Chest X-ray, PA view. Patient: 40 years old, sex M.
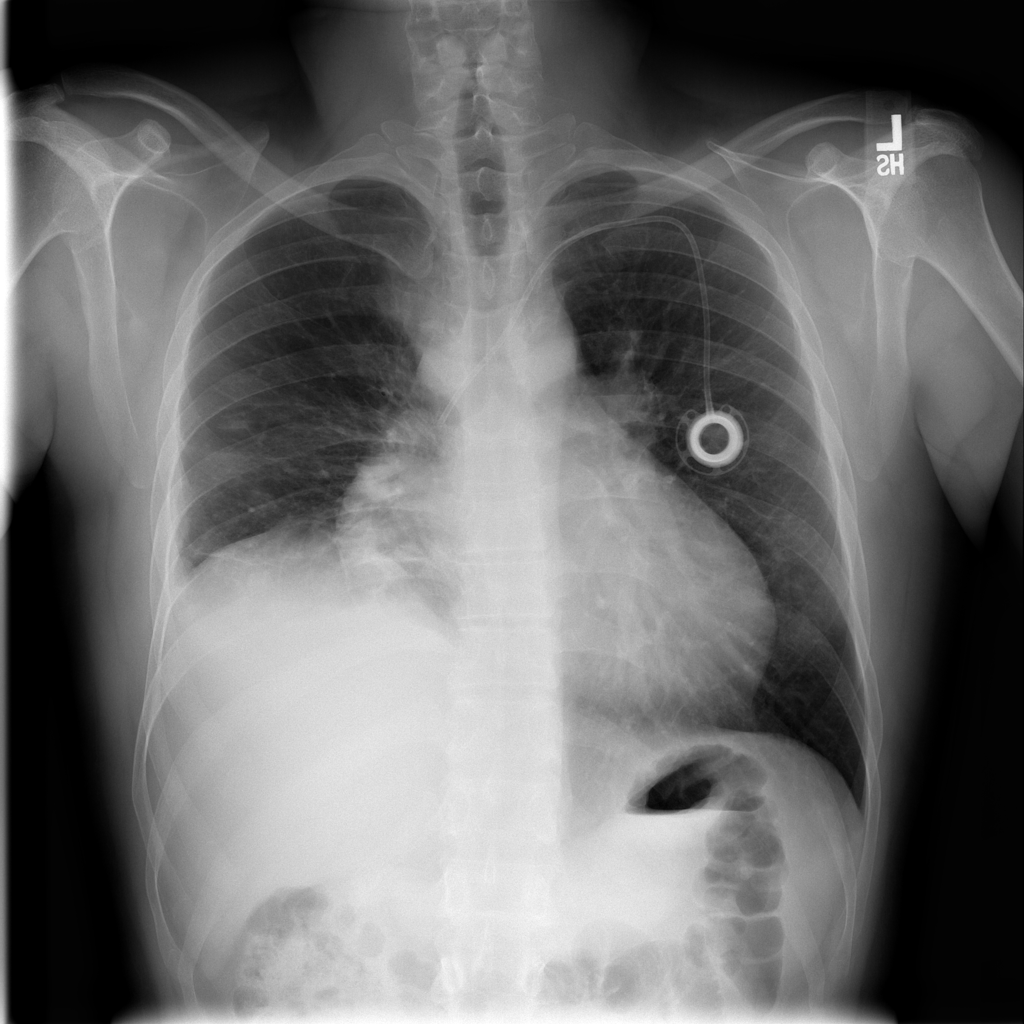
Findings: Atelectasis, Nodule